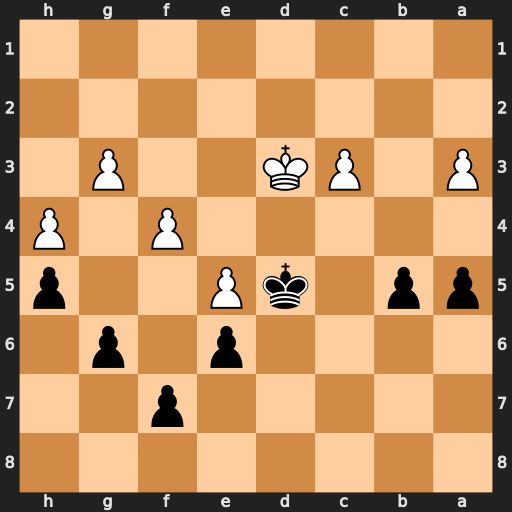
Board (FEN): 8/5p2/4p1p1/pp1kP2p/5P1P/P1PK2P1/8/8
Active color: b
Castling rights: -
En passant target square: -
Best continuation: Kc5 Kc2 Kc4